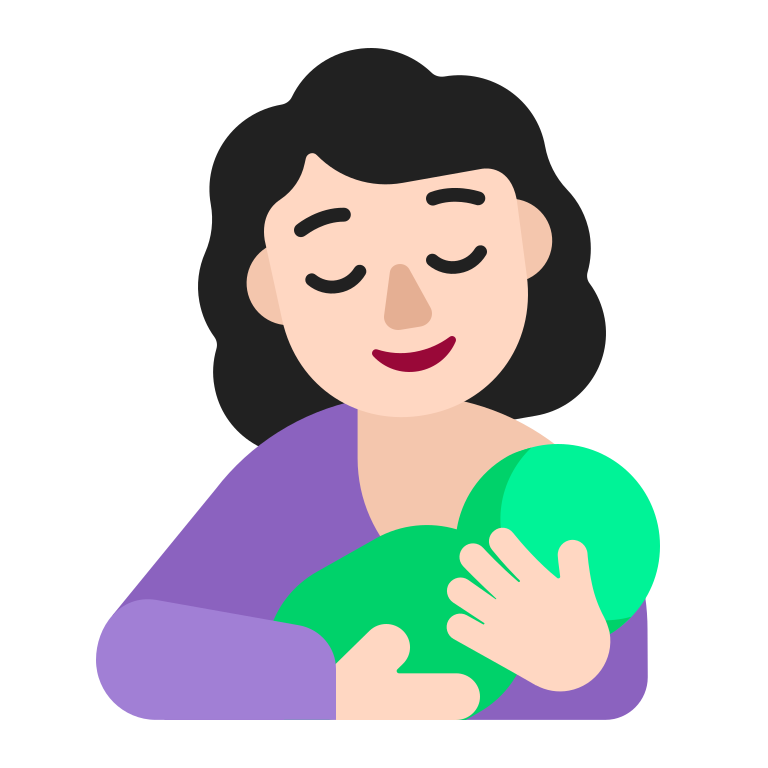
breast feeding flat light